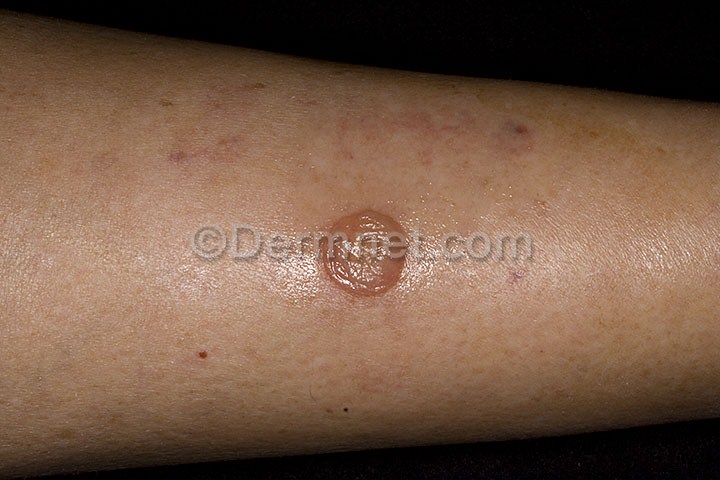
Disease: Scabies Lyme Disease and other Infestations and Bites